Question: I have a list of categories and sub categories which is passing from controller to the view. Now, I want them to be represented in the HTML like following. But, I dont know how can i achieve this by using foreach or table or whatever.

: Code
'''
public ActionResult Electronics()
{
var topCategories = pe.Categories.Where(category => category.ParentCategory.CategoryName == "Electronics").ToList();
//var catsAndSubs = pe.Categories.Include("ParentCategory").Where(c => c.ParentCategory.CategoryName == "Electronics");
return View(topCategories);
}
'''
'@foreach (var cats in Model) { <li>@cats.CategoryName</li> foreach (var subcats in cats.SubCategories) { <li>@subcats.CategoryName</li> } }'
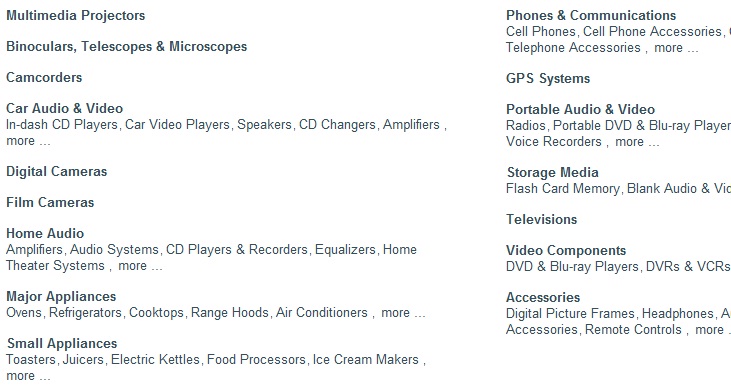
Answer: When designing HTML mark-up it is very important to consider <URL>. What meaning are you trying to convey? That doesn't look like tabular data to me so please don't put it in tables :P
Based on your wireframe above, the way I would probably structure this is like this:
'''
<h1>Category Directory</h1>
<h2><a href="/projectors">Multimedia Projectors</a></h2>
<h2><a href="/audio">Home Audio</a></h2>
<p>
<a href="/audio/amps">Amplifiers</a>, <a href="/audio/speakers">Speakers</a>
</p>
'''
Adjust the hX tags to reflect their position within the document's hierachy. Remember to only ever have ONE h1 per page (or per <acticle>, or <section> if using HTML5).
If instead you wind up turning this into something like a <URL> menu then this is the markup that you would use:
'''
<nav id="category_menu">
<ul>
<li>
<a href="/projectors">Multimedia Projectors</a>
</li>
<li>
<a href="/audio">Home Audio</a>
<ul>
<li>
<a href="/audio/amps">Amplifiers</a>
</li>
<li>
<a href="/audio/speakers">Speakers</a>
</li>
</ul>
</li>
</ul>
</nav>
'''
Your model is not suitable for creating your desired view, the relationship is bottom-up, but to conveniently construct the view you will want the relationships defined top-down. You need to start by converting the data model into a view model, such as:
'''
class CategoryViewModel
{
string CategoryName { get;set; }
IList<CategoryModel> SubCategories { get;set; }
}
'''
and to make this:
'''
IList<CategoryViewModel> Map(IList<CategoryDataModel> dataModel)
{
var model = new List<CategoryViewModel>();
//Select the categories with no parent (these are the root categories)
var rootDataCategories = dataModel.Where(x => x.ParentCategory == null);
foreach(var dataCat in rootDataCategories )
{
//Select the sub-categories for this root category
var children = dataModel
.Where(x => x.ParentCategory != null && x.ParentCategory.Name = cat.Name)
.Select(y => new CategoryViewModel() { CategoryName = y.CategoryName })
.ToList();
var viewCat = new CategoryViewModel()
{
CategoryName = dataCat.CategoryName,
SubCategories = children
};
model.Add(viewCat);
}
return model;
}
'''
Then your view:
'''
<h1>Category Directory</h1>
@foreach(var category in Model)
{
@Html.Partial("Category", category)
}
'''
Category partial:
'''
<h2>@Html.ActionLink(Model.CategoryName, "Detail", new { Model.CategoryName })</h2>
@if(Model.SubCategories.Count> 0)
{
<p>
@for (var i = 0; i < Model.SubCategories.Count; i++)
{
var subCat = Model.SubCategories[i];
@Html.ActionLink(subCat.CategoryName, "Detail", new { subCat.CategoryName })
@if(i < Model.SubCategories.Count - 1)
{
<text>,</text>
}
}
</p>
}
'''
Note that my current solution only supports 2 levels of categories (as per your wireframe). It could however be easily extended to be recursive.